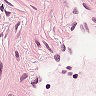
Metastatic tissue present: no